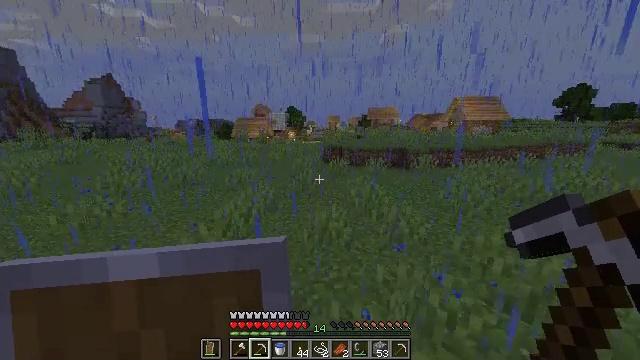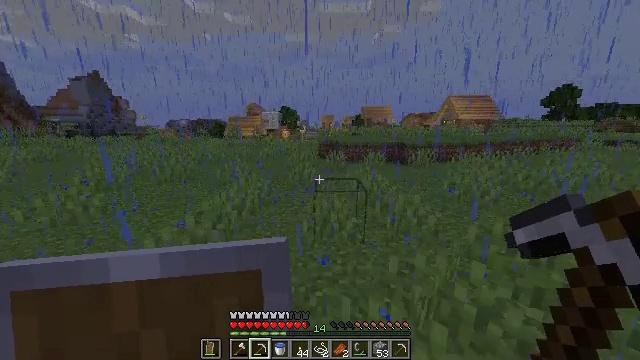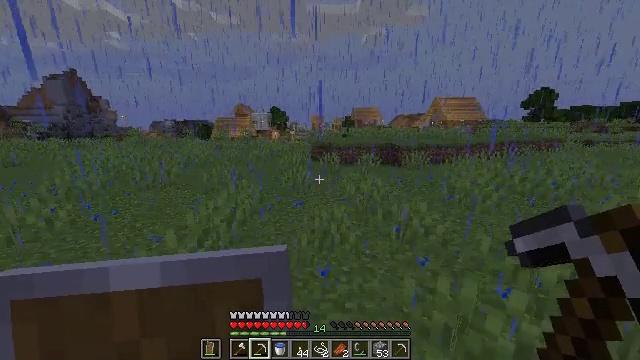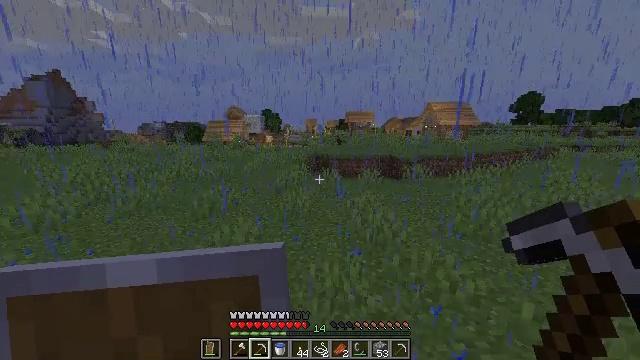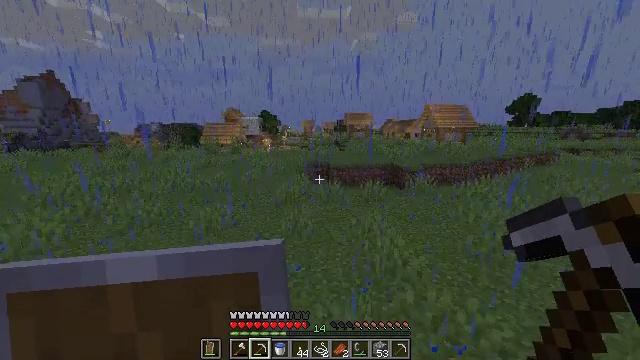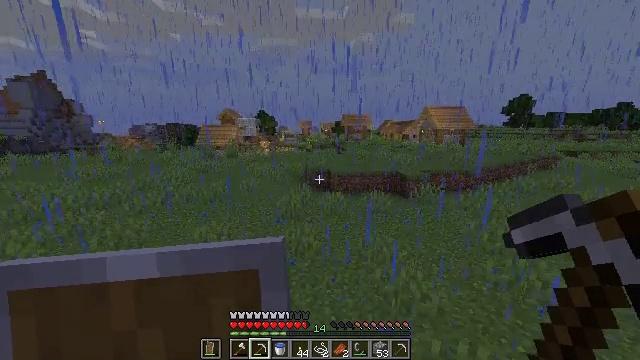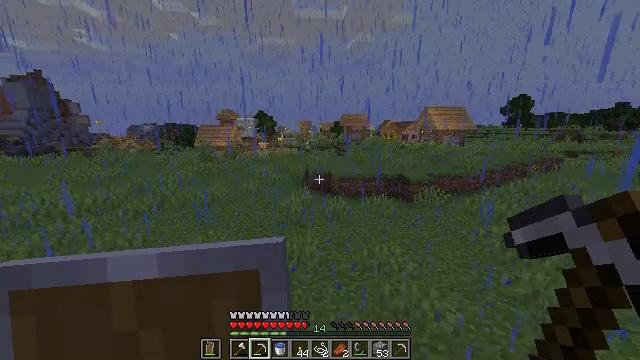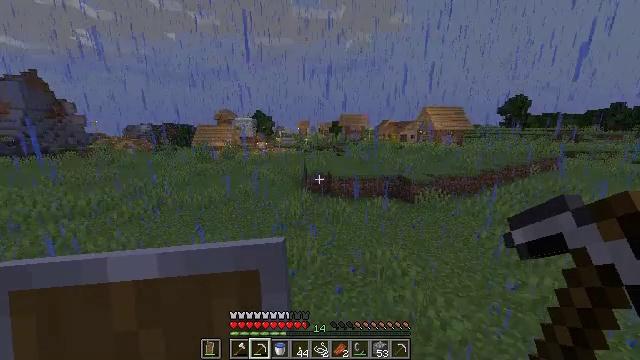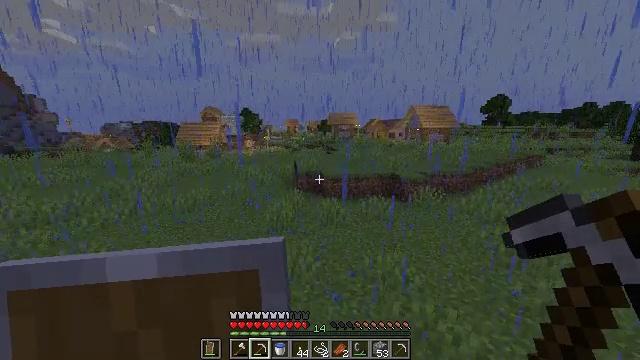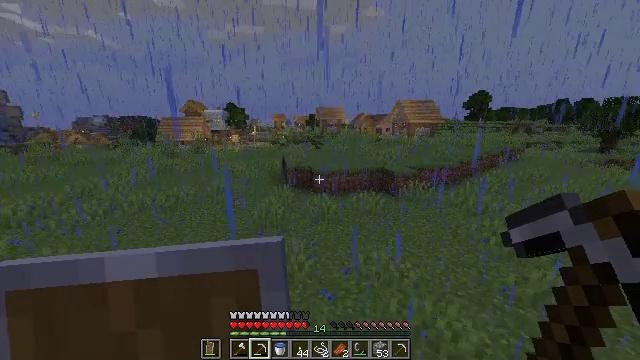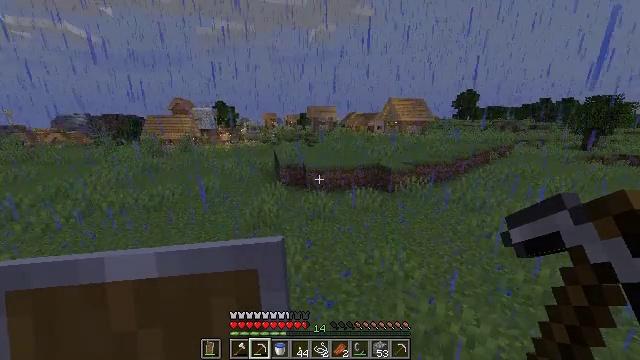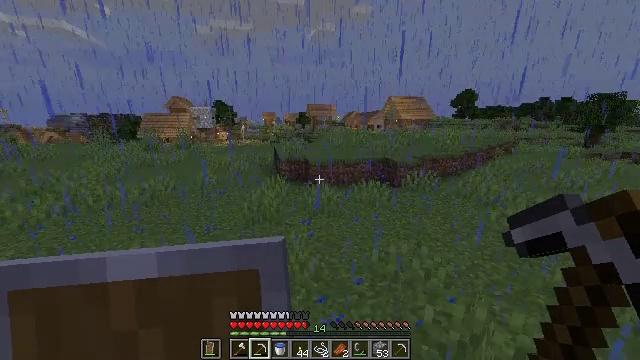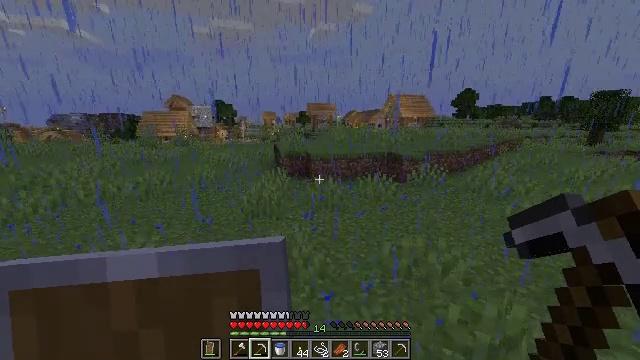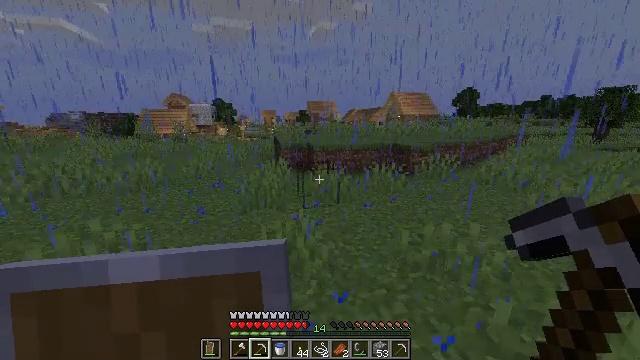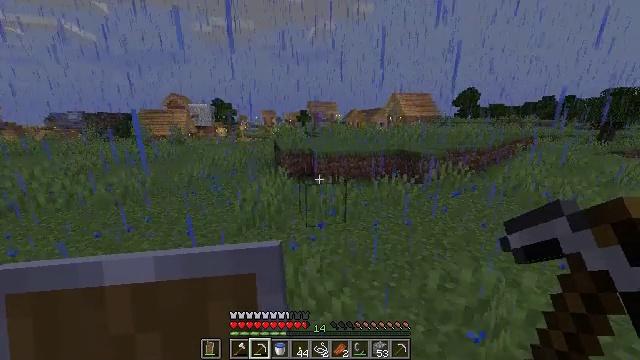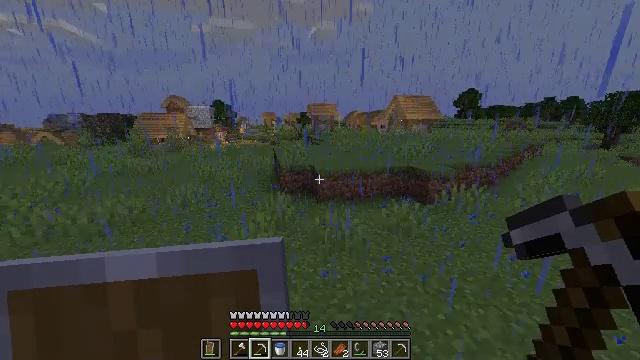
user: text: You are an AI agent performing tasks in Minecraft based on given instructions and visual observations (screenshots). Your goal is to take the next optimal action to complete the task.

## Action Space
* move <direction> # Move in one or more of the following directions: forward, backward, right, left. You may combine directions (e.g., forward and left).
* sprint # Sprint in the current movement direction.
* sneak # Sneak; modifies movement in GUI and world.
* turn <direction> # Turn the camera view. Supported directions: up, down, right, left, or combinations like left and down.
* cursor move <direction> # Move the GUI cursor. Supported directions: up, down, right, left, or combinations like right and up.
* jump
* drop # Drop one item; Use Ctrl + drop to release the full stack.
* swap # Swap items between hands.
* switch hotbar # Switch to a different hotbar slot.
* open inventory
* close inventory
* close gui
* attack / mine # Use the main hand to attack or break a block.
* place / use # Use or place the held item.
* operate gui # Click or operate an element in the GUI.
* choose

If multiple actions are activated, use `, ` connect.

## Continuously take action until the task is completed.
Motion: motion action
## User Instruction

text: Break the yellow bed.
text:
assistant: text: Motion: move forward and move left, sprint, turn right, jump
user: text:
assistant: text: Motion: move forward and move left, sprint, turn right, jump
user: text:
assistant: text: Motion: move forward, sprint, turn right, jump
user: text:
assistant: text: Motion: move forward, sprint, jump
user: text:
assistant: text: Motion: move forward, sprint, jump
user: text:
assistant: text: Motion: move forward, sprint, jump
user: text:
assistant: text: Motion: move forward, sprint, jump
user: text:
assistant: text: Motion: move forward, sprint, turn right, jump
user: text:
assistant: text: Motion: move forward, sprint, turn right and down, jump
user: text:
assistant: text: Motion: move forward, sprint, turn right, jump
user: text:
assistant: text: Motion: move forward, sprint, jump
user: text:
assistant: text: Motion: move forward, sprint, jump
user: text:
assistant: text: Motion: move forward, sprint, jump
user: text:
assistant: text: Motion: move forward, sprint, jump
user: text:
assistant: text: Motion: move forward, sprint, jump
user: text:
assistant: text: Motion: move forward, sprint, jump
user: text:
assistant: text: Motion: move forward, sprint, turn right, jump
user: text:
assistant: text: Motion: move forward, sprint, jump
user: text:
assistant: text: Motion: move forward, sprint, jump
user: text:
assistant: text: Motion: move forward, sprint
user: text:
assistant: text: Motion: move forward, sprint, turn right
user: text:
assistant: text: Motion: move forward, sprint, turn right
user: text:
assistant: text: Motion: move forward, sprint
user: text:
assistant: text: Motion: move forward, sprint
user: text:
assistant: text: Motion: move forward, sprint
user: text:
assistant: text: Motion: move forward, sprint
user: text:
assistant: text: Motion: move forward, sprint
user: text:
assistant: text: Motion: move forward, sprint
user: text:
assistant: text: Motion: move forward, sprint
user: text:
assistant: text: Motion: move forward, sprint, turn down